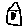
Label: house